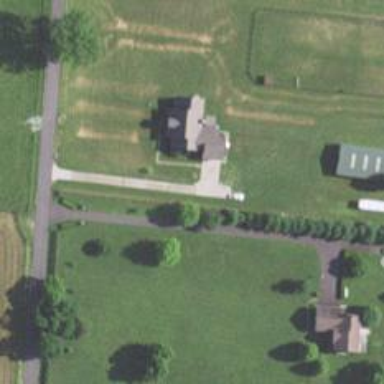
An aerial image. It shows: Driveway leading to service road.